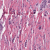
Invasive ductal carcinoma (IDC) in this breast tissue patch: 1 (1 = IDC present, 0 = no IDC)